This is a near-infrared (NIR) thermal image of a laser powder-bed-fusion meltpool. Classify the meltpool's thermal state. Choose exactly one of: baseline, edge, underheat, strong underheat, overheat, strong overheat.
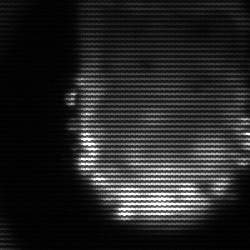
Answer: baseline